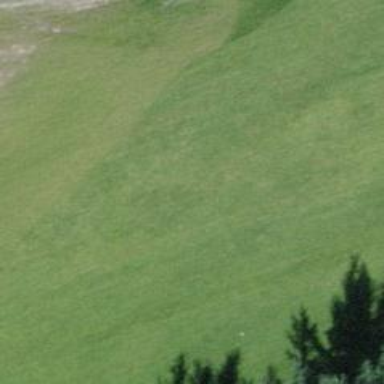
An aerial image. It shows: View of golf hole.